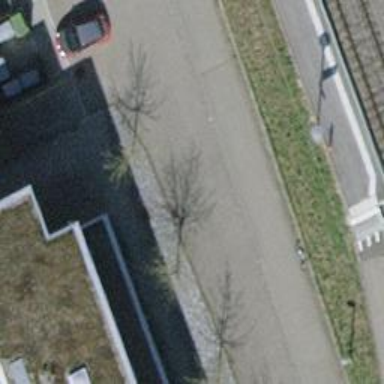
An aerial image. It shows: Urban area featuring tree as natural element.